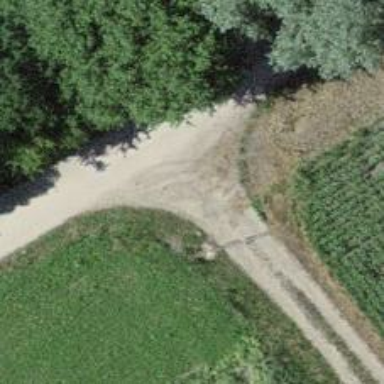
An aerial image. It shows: Track with fine gravel surface graded as grade 2.